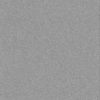
Label: dusty